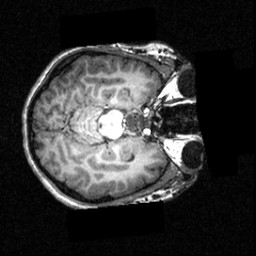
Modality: T1w
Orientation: axial
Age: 18
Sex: female
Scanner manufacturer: siemens
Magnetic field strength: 3.951 T
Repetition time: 1.5 s
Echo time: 0.00335 s